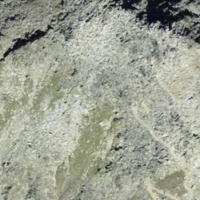
EUNIS habitat code: 48
Species observed at this site:
Saxifraga exarata
Sempervivum montanum
Geum montanum
Anthus spinoletta
Silene acaulis
Campanula scheuchzeri
Pyrrhocorax graculus
Prunella collaris
Capra ibex